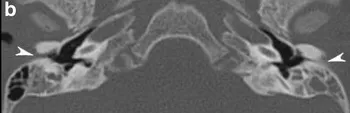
Temporal bone CT. Axial. Images reveal marked stenosis and peculiar vertical orientation of the bony portions of the external auditory canals (arrowheads) associated with rotation and fusion of the malleus to the lateral middle ear cavity wall.
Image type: radiology (ct)